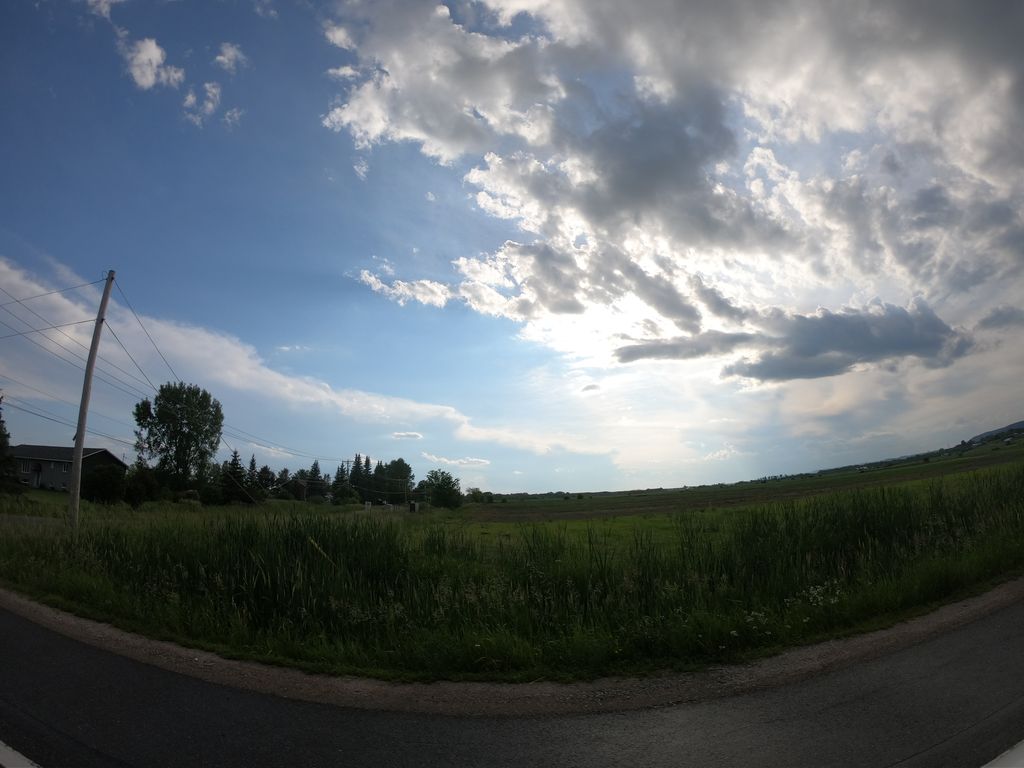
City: ottawa-gatineau